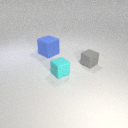
small cyan rubber cube in front of small gray rubber cube